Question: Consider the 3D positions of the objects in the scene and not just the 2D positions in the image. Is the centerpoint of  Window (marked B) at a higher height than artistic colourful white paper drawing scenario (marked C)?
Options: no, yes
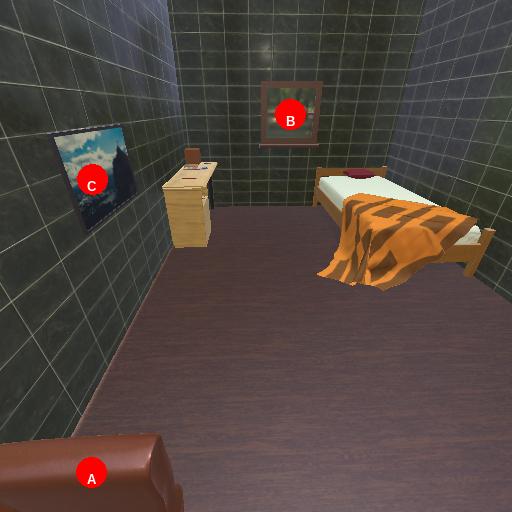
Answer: no